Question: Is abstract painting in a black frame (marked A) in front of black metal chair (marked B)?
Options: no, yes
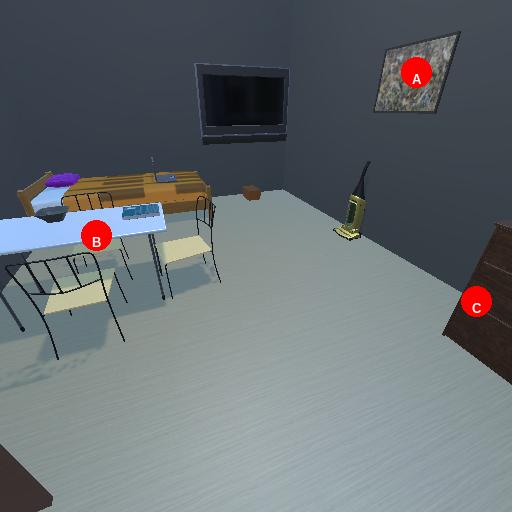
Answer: no